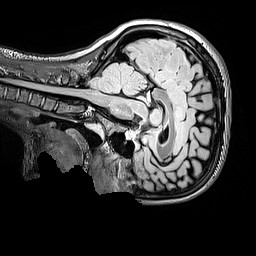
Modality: FLAIR
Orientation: sagittal
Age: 11
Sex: female
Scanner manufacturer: siemens
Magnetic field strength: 3 T
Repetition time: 5 s
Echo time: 0.388 s